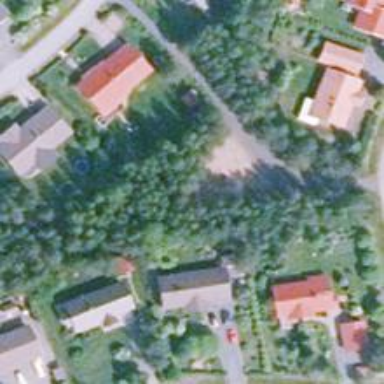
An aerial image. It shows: Park.